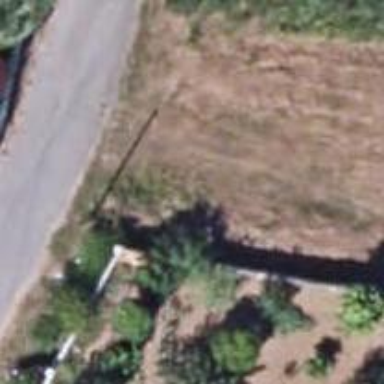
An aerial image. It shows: Fence.